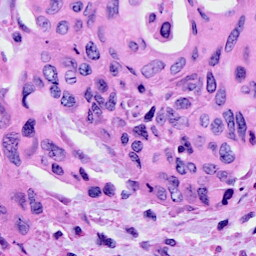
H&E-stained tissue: Cervix